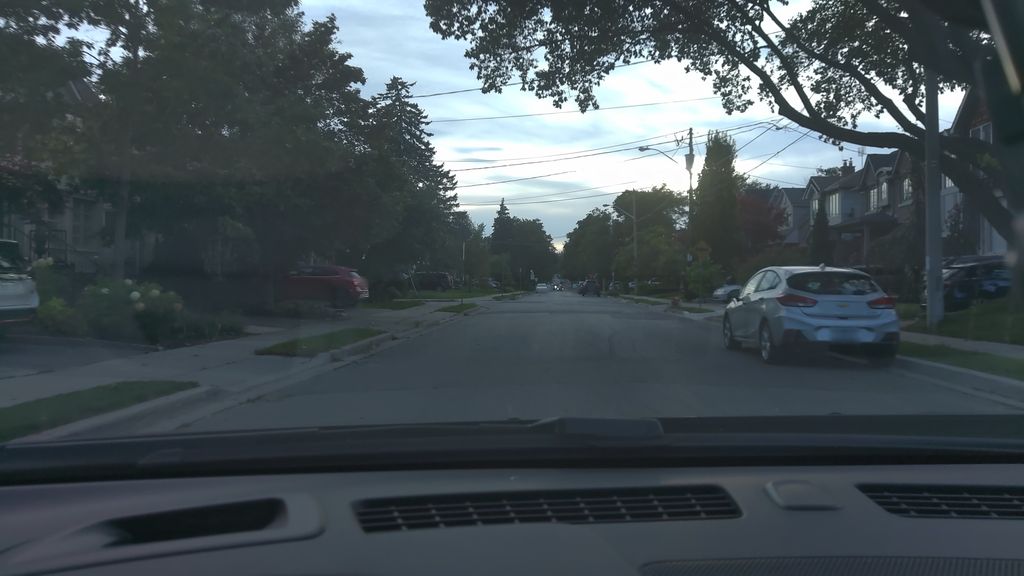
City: toronto